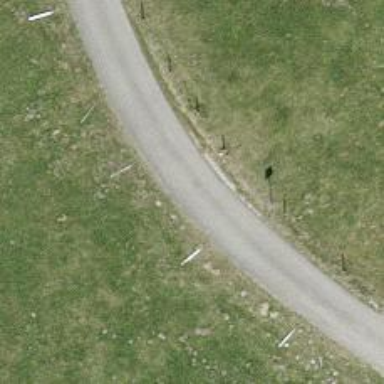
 suitable for nordic skiing. The skiing track is groomed for both classic and skating styles."